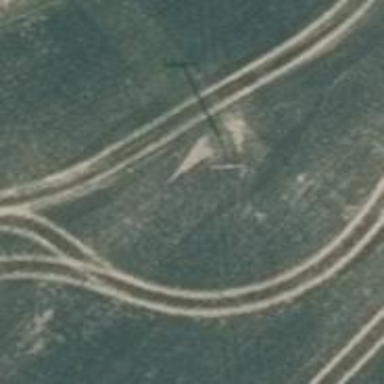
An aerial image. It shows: Power pole.